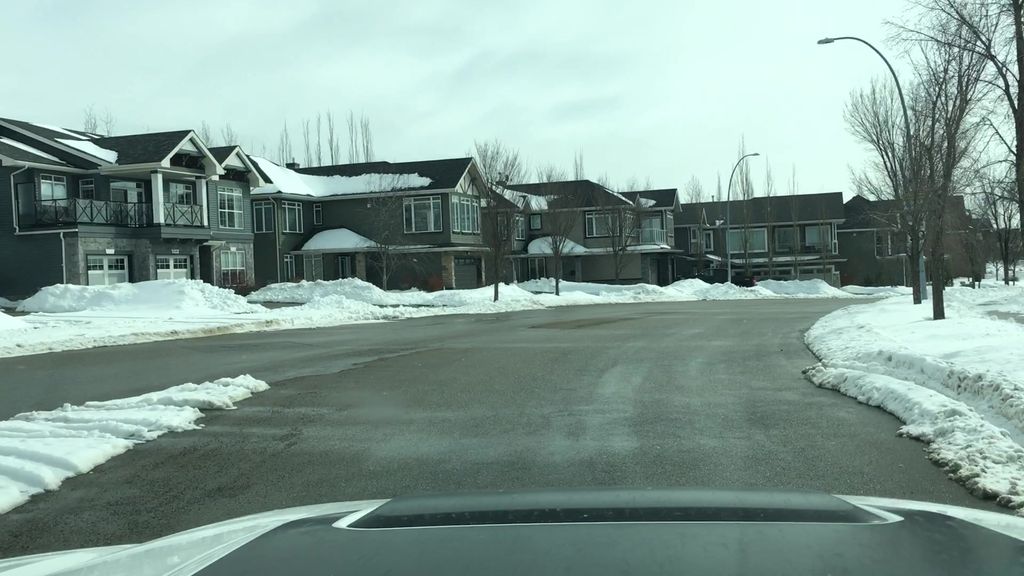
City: calgary